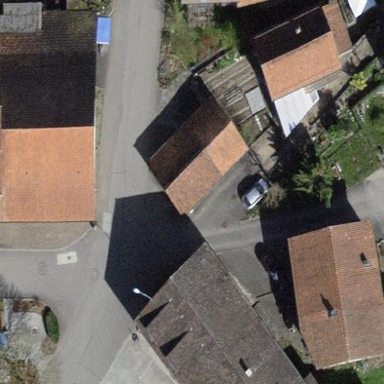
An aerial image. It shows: Building with tile roof.